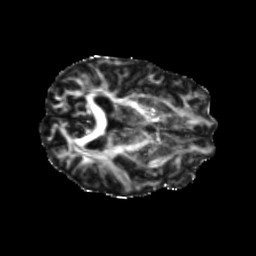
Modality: FA
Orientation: axial
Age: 71
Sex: female
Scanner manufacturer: siemens
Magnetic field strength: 3 T
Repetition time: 5.25 s
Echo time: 0.08 s